Question: I want to align elements as shown in the following image.

There are 2 columns. One aligned to left of the parent and another aligned to right.
I don't want to specify anything in px or em. How do I achieve this in '<h:panelGrid />' ?
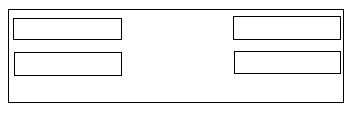
Answer: Use CSS.
'''
<h:panelGrid columns="2" columnClasses="column1,column2">
...
</h:panelGrid>
'''
with
'''
.column1 {
width: 50%;
text-align: left;
}
.column2 {
width: 50%;
text-align: right;
}
'''
### See also:
- <URL>